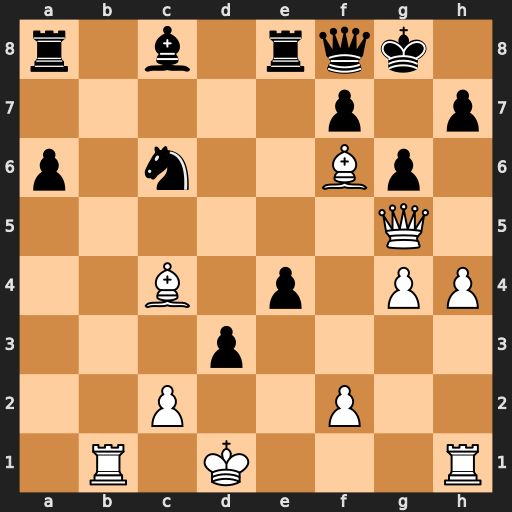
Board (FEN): r1b1rqk1/5p1p/p1n2Bp1/6Q1/2B1p1PP/3p4/2P2P2/1R1K3R
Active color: w
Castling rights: -
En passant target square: -
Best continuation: h5 Bxg4+ Kd2 Ne5 Bxe5 Rxe5 Qxe5